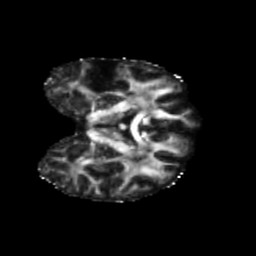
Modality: FA
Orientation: coronal
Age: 59
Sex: female
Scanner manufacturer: siemens
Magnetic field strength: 3 T
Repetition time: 5.47 s
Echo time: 0.0854 s